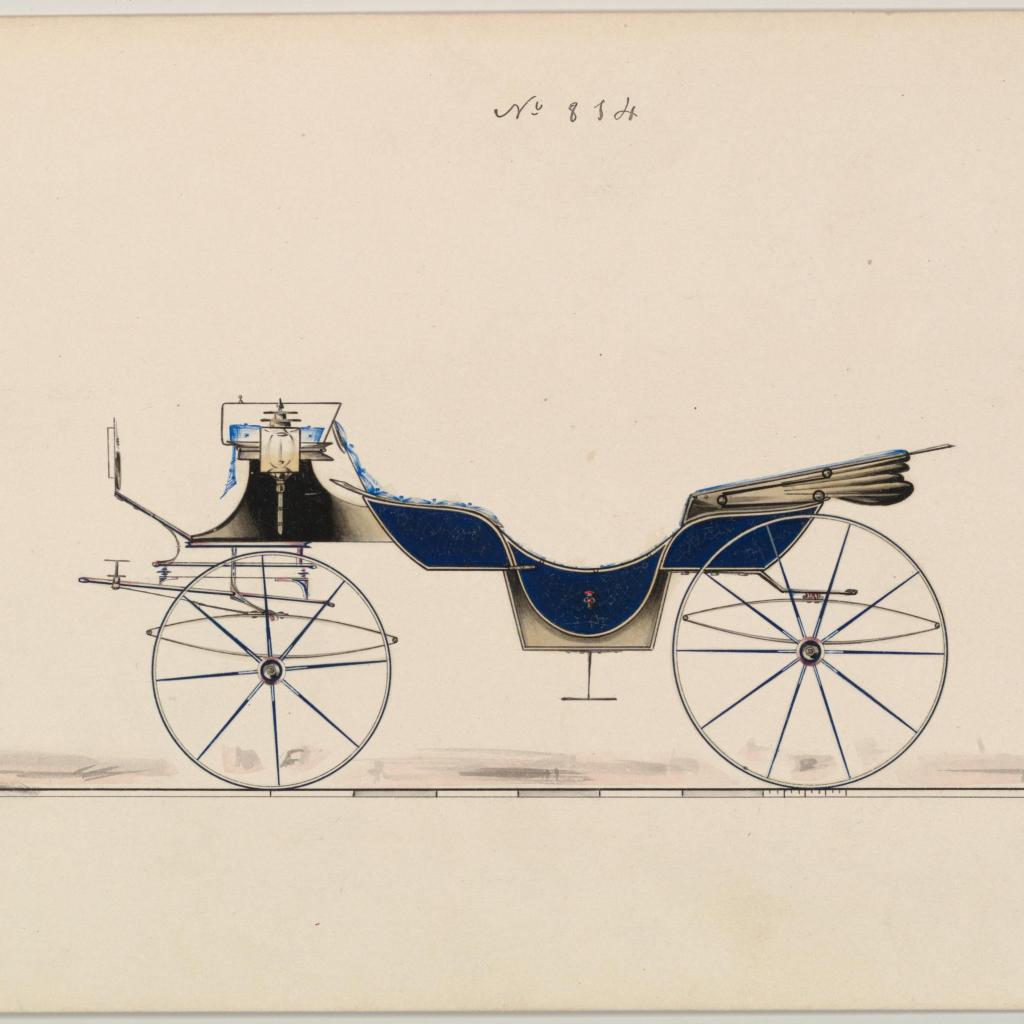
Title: Design for Vis-à-vis, no. 814
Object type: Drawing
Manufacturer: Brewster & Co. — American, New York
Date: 1850–70
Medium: Pen and black ink, watercolor and gouache
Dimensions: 6 1/16 x 9 1/16 in. (15.4 x 23 cm)
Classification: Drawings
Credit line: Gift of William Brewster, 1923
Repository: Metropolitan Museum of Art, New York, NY